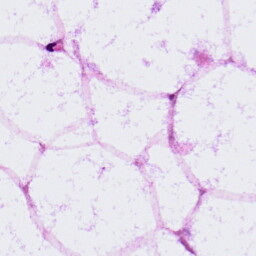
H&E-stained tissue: LymphNode